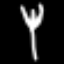
Label: fork